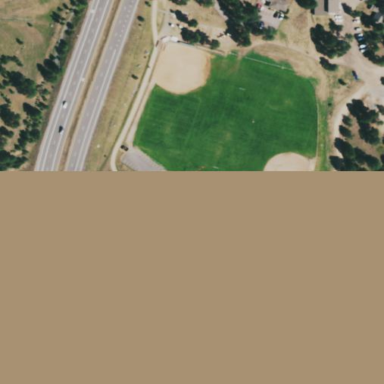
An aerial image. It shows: Baseball pitch for leisure and sports activities.